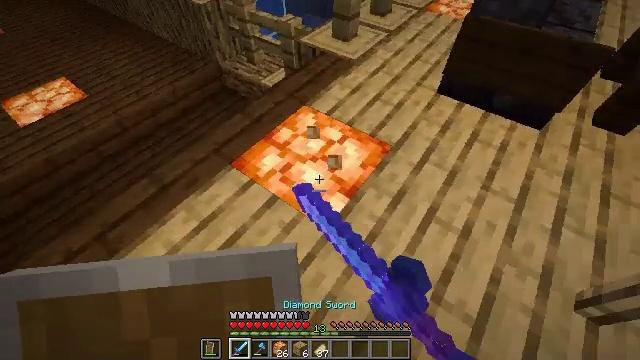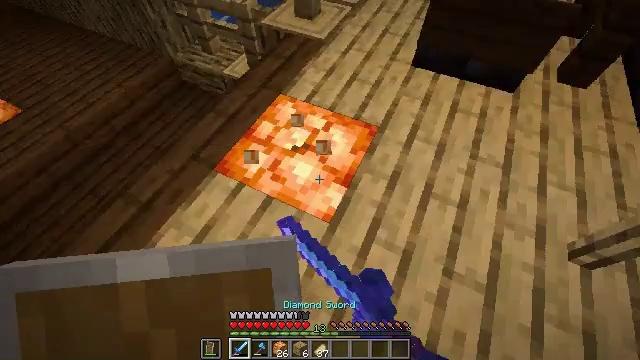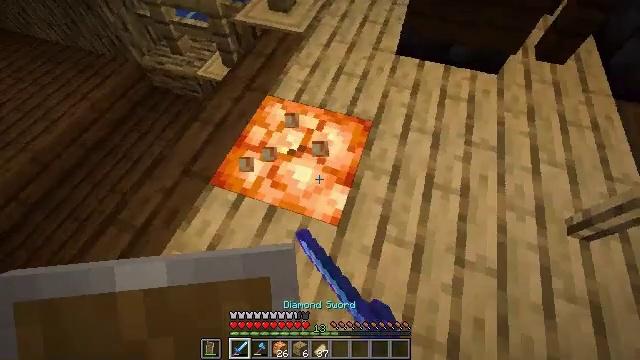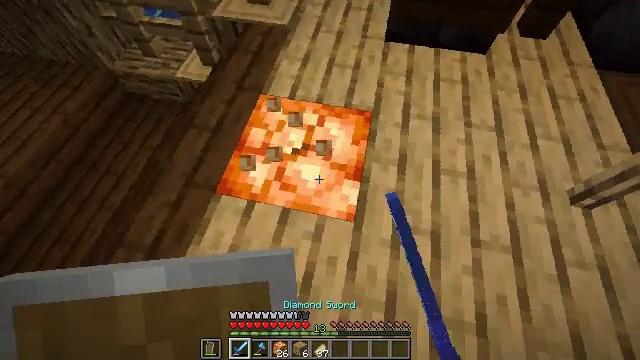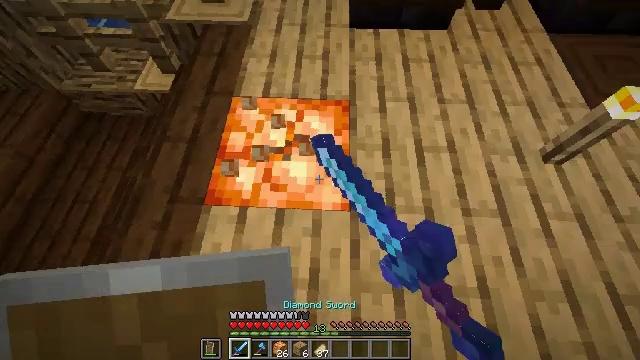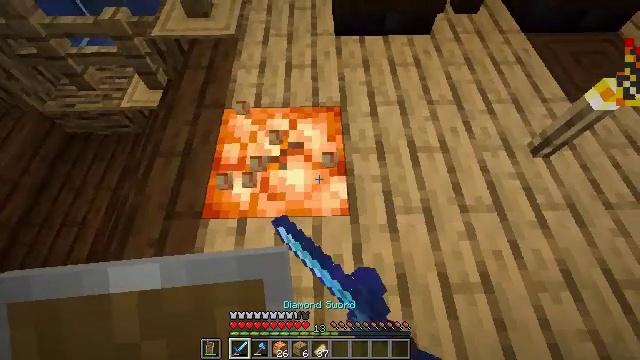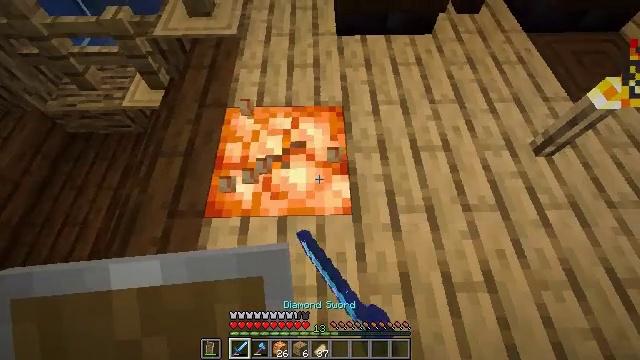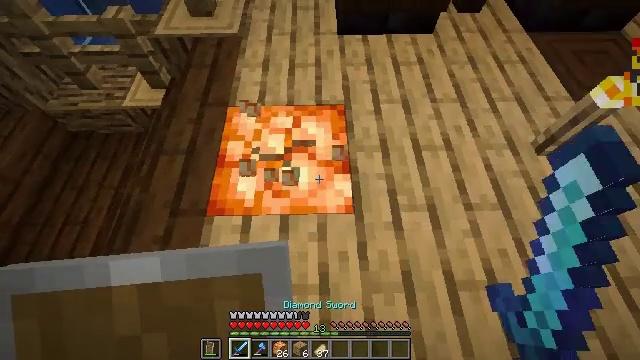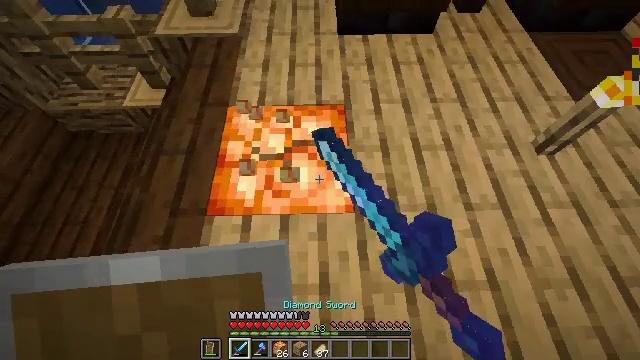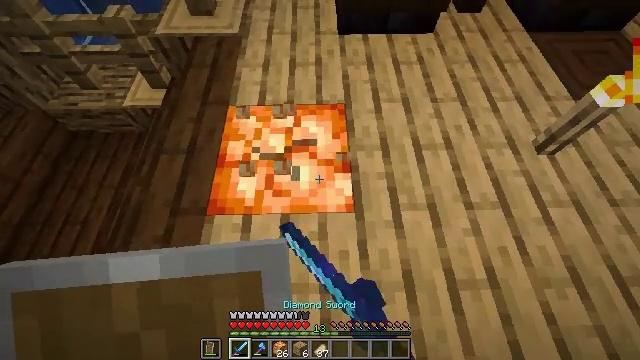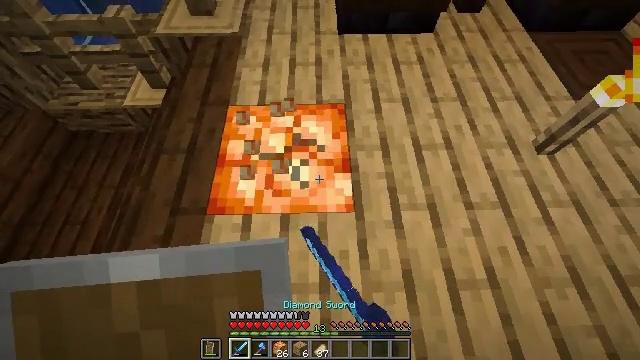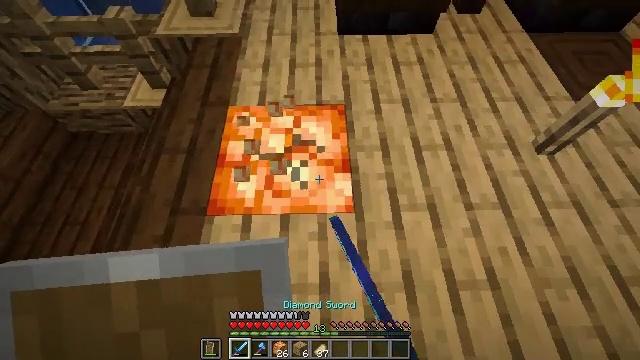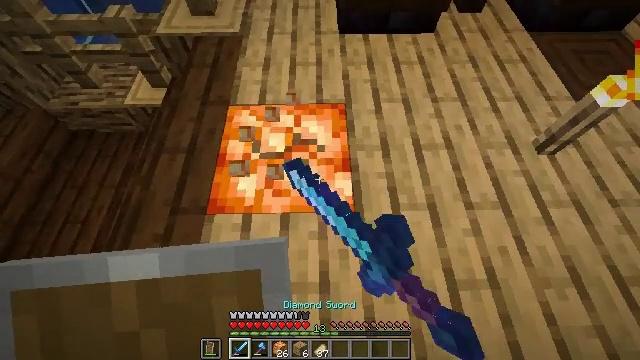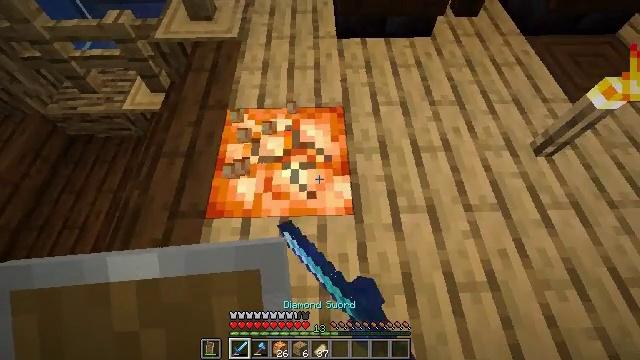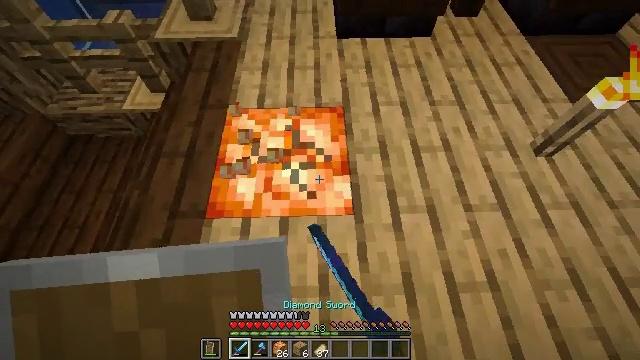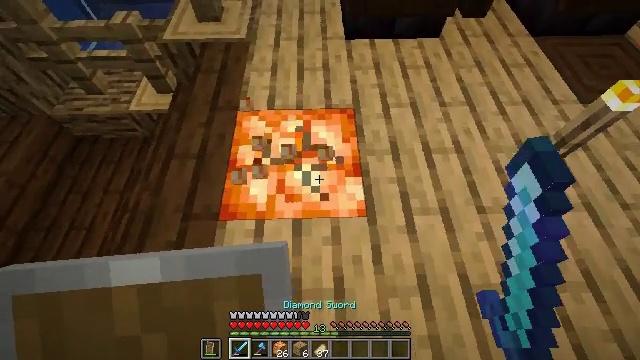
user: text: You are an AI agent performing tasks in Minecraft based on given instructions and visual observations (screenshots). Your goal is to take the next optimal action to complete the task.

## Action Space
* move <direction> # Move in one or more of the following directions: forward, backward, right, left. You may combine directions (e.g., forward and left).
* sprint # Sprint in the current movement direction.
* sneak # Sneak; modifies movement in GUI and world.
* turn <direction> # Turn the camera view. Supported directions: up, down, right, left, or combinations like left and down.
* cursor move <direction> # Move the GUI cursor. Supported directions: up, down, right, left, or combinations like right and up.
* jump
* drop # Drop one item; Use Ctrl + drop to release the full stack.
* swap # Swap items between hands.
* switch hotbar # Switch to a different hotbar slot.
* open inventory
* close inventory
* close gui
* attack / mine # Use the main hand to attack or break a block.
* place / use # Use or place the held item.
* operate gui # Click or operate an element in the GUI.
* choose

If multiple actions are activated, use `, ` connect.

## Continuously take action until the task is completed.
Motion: motion action
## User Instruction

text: Break the glowing shroomlight.
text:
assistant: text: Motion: move forward and move left, turn right and down, attack / mine
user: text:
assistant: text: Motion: move left, turn right and down, attack / mine
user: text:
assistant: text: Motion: turn right and down, attack / mine
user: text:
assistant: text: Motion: turn right and down, attack / mine
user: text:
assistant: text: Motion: turn right and up, attack / mine
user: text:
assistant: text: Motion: attack / mine
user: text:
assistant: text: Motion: attack / mine
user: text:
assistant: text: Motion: attack / mine
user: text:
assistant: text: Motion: attack / mine
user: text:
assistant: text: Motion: attack / mine
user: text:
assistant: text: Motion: attack / mine
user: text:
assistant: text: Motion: attack / mine
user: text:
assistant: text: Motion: attack / mine
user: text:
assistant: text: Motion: attack / mine
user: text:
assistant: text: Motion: move left, attack / mine
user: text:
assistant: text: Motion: move forward and move left, turn right, attack / mine
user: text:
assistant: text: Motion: move forward and move left, turn right, attack / mine
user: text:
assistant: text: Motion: turn right and down, attack / mine
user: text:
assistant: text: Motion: turn down, attack / mine
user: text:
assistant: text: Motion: attack / mine
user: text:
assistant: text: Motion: attack / mine
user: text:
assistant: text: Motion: attack / mine
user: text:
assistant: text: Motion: turn right, attack / mine
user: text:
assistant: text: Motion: attack / mine
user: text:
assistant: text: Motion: attack / mine
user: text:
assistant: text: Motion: attack / mine
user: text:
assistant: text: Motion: attack / mine
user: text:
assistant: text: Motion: attack / mine
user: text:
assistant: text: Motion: attack / mine
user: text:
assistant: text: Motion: attack / mine